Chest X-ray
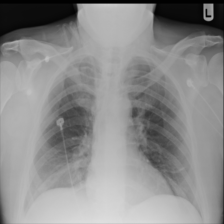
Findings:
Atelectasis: positive
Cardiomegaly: negative
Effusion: negative
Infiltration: positive
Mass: negative
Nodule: negative
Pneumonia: negative
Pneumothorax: negative
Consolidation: negative
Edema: negative
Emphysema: negative
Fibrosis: negative
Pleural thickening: negative
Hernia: negative